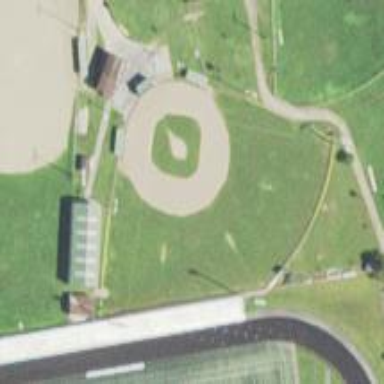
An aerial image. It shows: Baseball pitch for leisure and sports activities.